Question: I am not sure if the title makes it clear what I want to do.
My input for my parser contains debug information about C source files. Some of the input looks e.g. like this:
'''
L:C$main.c$41$1$10:C0C5
'''
Which basically means that line '10' in the source file 'main.c' corresponds with the memory address 'C0C5'.
Here is an example what my AST looks like:

Which represents the input:
'''
M:main
L:C$main.c$29$1$0:C09C
L:C$main.c$30$1$10:C0A2
M:divide
L:C$divice.c$31$1$10:C5A9
'''
What I want are two Hash-Maps such that I can access these information quickly at runtime. But how can I now build such Hash-Maps and is it possible to do that at ?
This is how I would like to use my parser:
'''
public CDBFileParser getFileParser(String cdbFilePath)
{
Stream stream = File.OpenRead(cdbFilePath);
ANTLRInputStream inputStream = new ANTLRInputStream(stream);
CDBFileLexer lexer = new CDBFileLexer(inputStream);
CommonTokenStream tokens = new CommonTokenStream(lexer);
CDBFileParser parser = new CDBFileParser(tokens);
try
{
parser.TreeAdaptor = new CommonTreeAdaptor();
parser.parseCDBFile();
// All this works so far. Here comes the part I am looking for:
Modules[] modules = parser.getModules();
Dictionary<int, int> lineToAddress = modules[0].getLineToAddressMap();
Dictionary<int, int> addressToLine = modules[0].getAddressToLineMap();
int address = 0xC09C;
System.Out.WriteLine( "Address 0xC09C is at line " + addressToLine.get(address) + " in " + modules[0].getName() );
}
catch (Exception e)
{
printException(e);
}
return parser;
}
'''
Expected Output:
'''
Address 0xC09C is at line 29 in main
'''
Can anybody help?
Best regards.
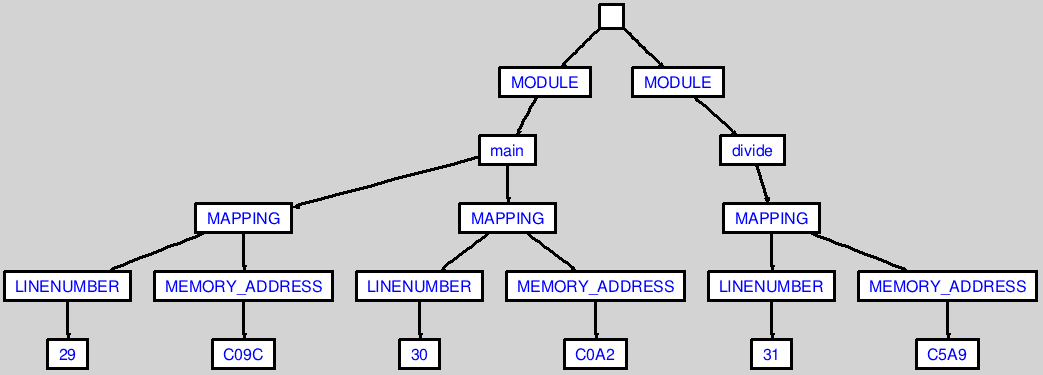
Answer: I was about to delete my question but maybe somebody else comes along to this post. I just made the transition to 'ANTLR4' and it really is much simpler (so far at least).
In 'ANTLR4' an interface (e.g. 'ICDBFileListener') is built for you which one can use to catch all information at :
'''
namespace Parser
{
public class CDBFileParserListener : ICDBFileListener
{
public void ExitModule_name(CDBFileParser.Module_nameContext context)
{
Console.WriteLine("ModuleName: " + context.GetText());
// Add module to module-map and remember
// that current module is context.GetText()
}
public void ExitLine_number(CDBFileParser.Line_numberContext context)
{
Console.WriteLine("LineNumber: " + context.GetText());
// Remember line number
}
public void ExitMemory_address(CDBFileParser.Memory_addressContext context)
{
Console.WriteLine("MemoryAddress: " + context.GetText());
// Add linenumber <-> memoryaddress to maps
}
public Modules[] getModules()
{
return m_modules;
}
}
}
'''
And this is how it can be used:
'''
public CDBFileParser getFileParser(String cdbFilePath)
{
Stream stream = File.OpenRead(cdbFilePath);
AntlrInputStream inputStream = new AntlrInputStream(stream);
CDBFileLexer lexer = new CDBFileLexer(inputStream);
CommonTokenStream tokens = new CommonTokenStream(lexer);
CDBFileParser parser = new CDBFileParser(tokens);
try
{
CDBFileParserListener listener = new CDBFileParserListener();
parser.AddParseListener(listener);
System.Diagnostics.Debug.WriteLine(parser.parseCDBFile().ToStringTree());
Dictionary<String, Module> modules = listener.Modules;
Module main;
modules.TryGetValue("main", out main);
long line = main.getLineFromAddress(0xC09C);
Console.WriteLine("0xC09C maps to " + line + " in main.c");
}
catch (Exception e)
{
printException(e);
}
return parser;
}
'''